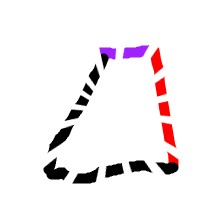
Shape: trapezoid